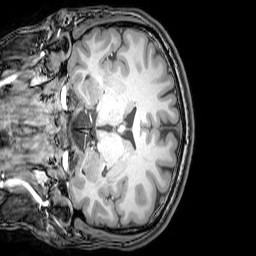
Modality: T1w
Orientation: coronal
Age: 23
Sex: male
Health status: healthy
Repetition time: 0.081 s
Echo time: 0.037 s